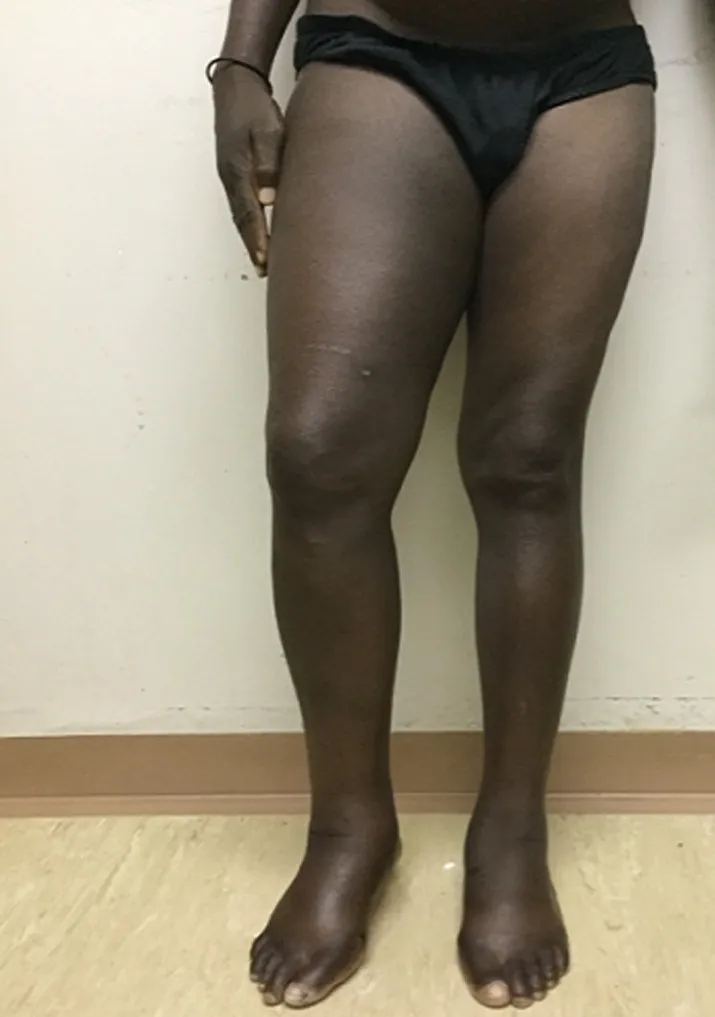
patient's leg showing swelling due to underlying gastrocnemius hematoma.
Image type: medical_photograph (skin_photograph)